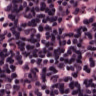
Metastatic tissue present: no